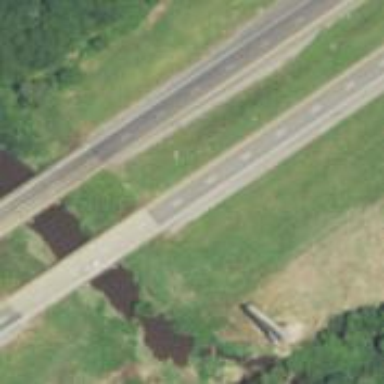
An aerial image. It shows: Viaduct bridge on motorway.